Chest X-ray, AP view. Patient: 66 years old, sex M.
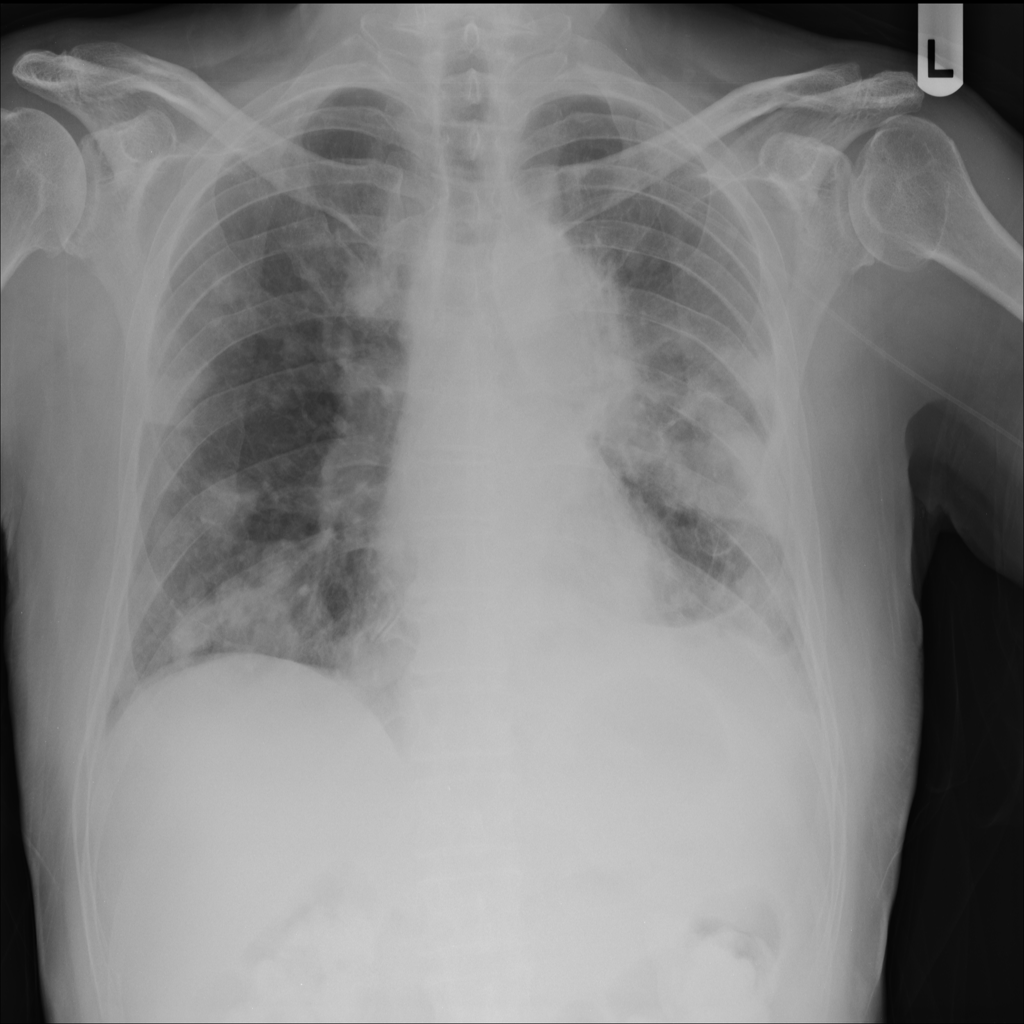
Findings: No Finding